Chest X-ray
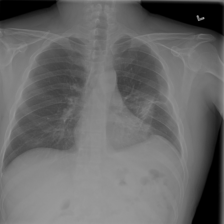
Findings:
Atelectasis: negative
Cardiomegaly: negative
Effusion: positive
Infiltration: negative
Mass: negative
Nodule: negative
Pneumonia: negative
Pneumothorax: negative
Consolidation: positive
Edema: negative
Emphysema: negative
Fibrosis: negative
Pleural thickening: negative
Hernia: negative